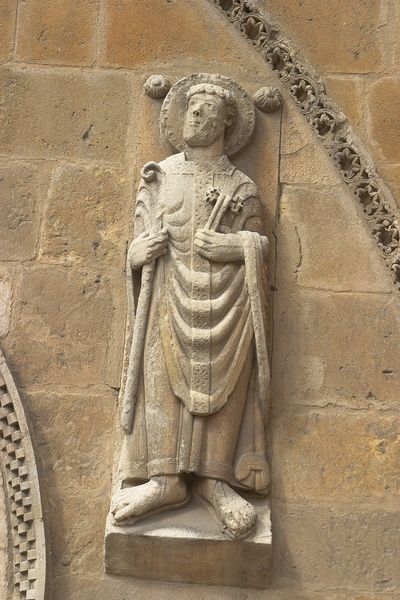
Titel: Südliche Querhausfassade mit Puerta del Perdón
Institution: Spanien, Leon, San Isidoro
Schlagwörter: hand, mann, blumen, wand, sockel, stein, steine, gewand, kutte, statue, relief, mauer, ziegel, verzierung, bildhauerei, barfuss, kreuz, heiligenschein, sandstein, heiliger, mauersteine, mauererk